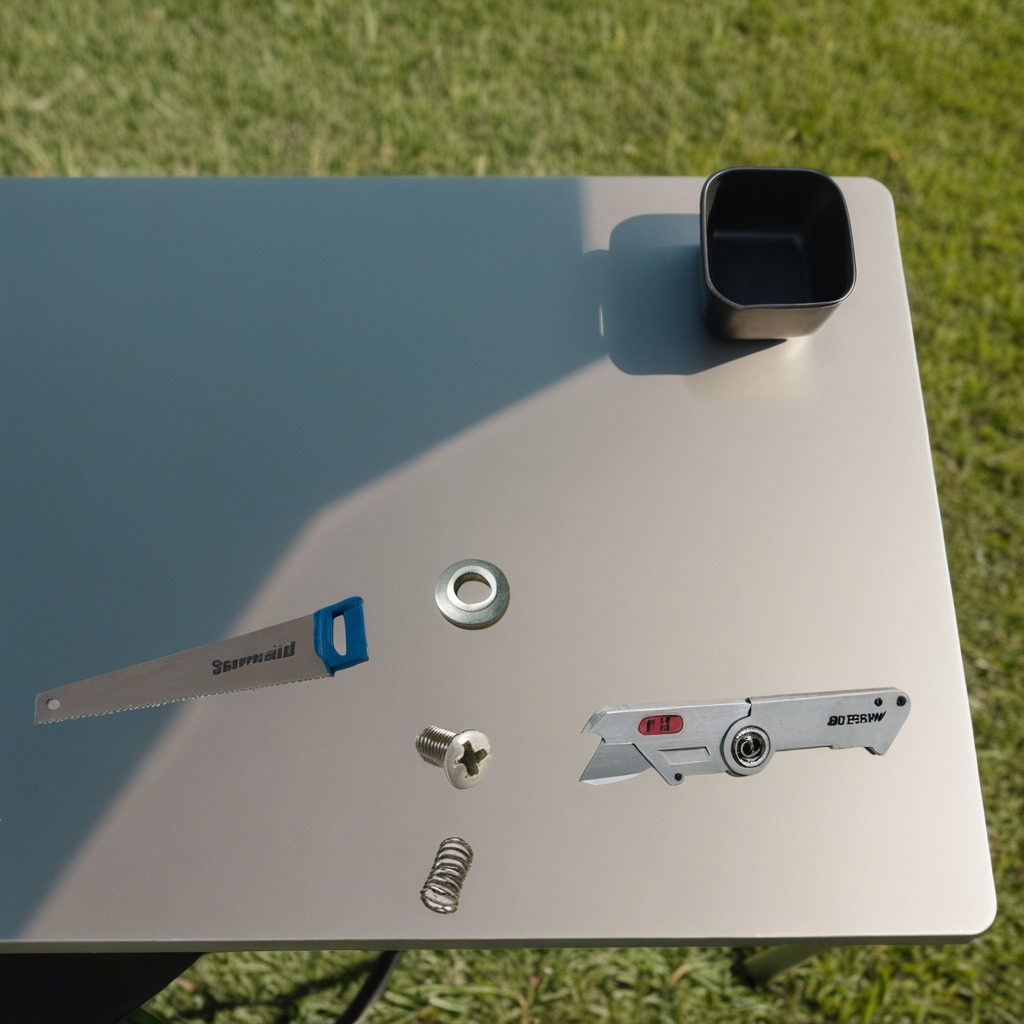
A utility knife, a flat metal washer, a metal machine screw, a coiled metal spring, and a handheld metal saw are lying on a clean utility table in a temporary outdoor tool station afternoon light present textured surface